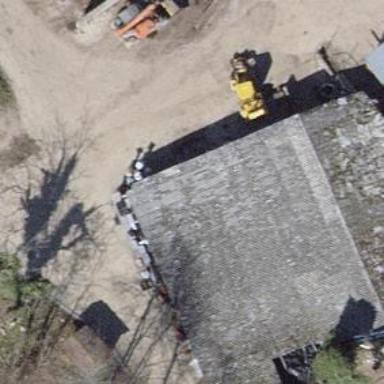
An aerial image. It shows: View of roof of building.